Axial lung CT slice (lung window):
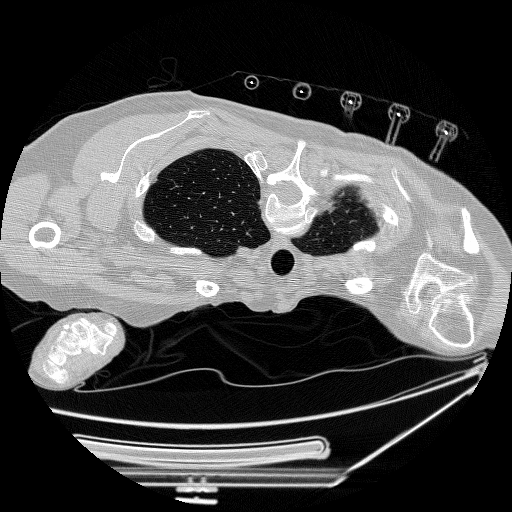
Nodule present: no